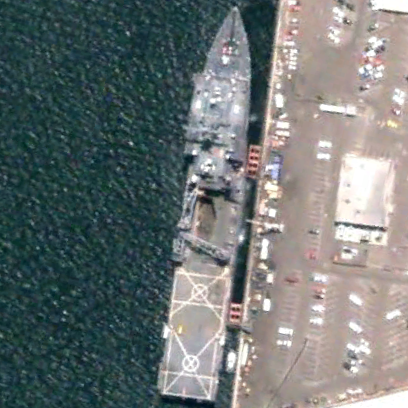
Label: combat